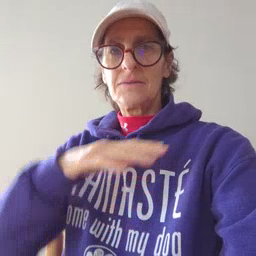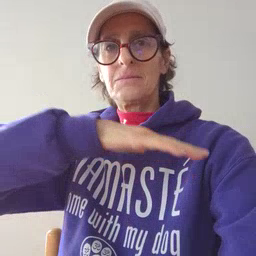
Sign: table